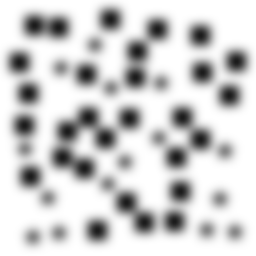
Squares: 29
Triangles: 0
Stars: 15
Total shapes: 44